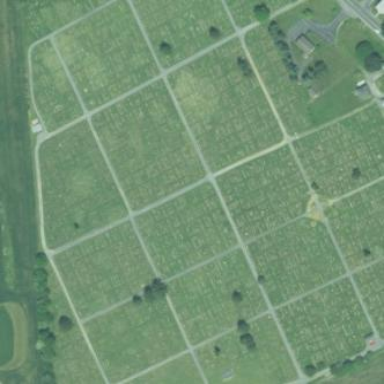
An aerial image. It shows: Cemetery.